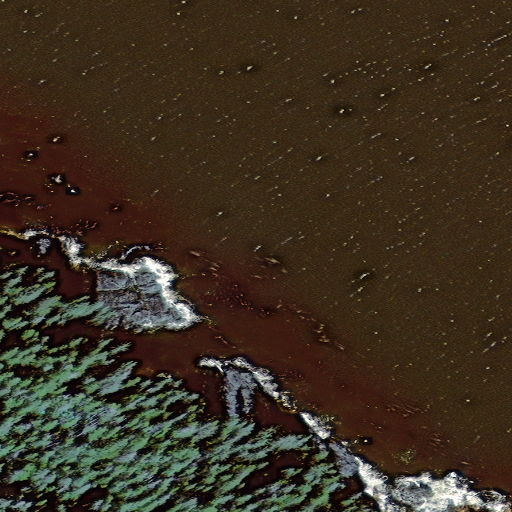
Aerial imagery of cape in Alaska named Armstrong Point containing only unknown